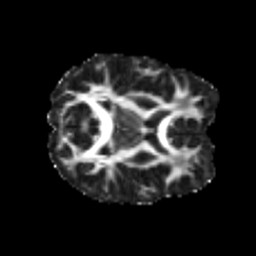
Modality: FA
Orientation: axial
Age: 25
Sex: female
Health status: healthy
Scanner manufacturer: siemens
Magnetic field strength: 3 T
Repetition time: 3.6 s
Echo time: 0.0964 s